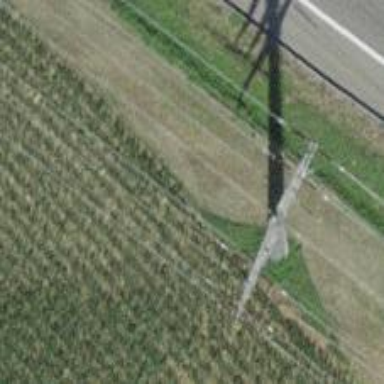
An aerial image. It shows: Power line is depicted.